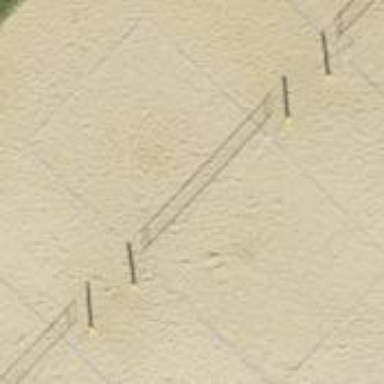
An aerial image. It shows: Beach volleyball pitch for leisure land.